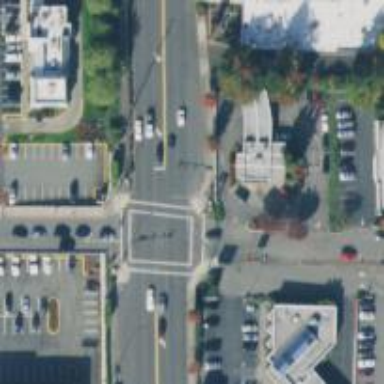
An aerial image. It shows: Footway with asphalt surface and crossing.